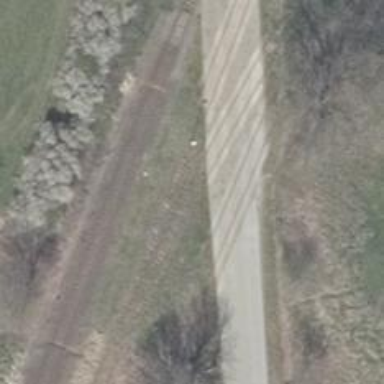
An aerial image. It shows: Abandoned railway yard.